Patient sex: M
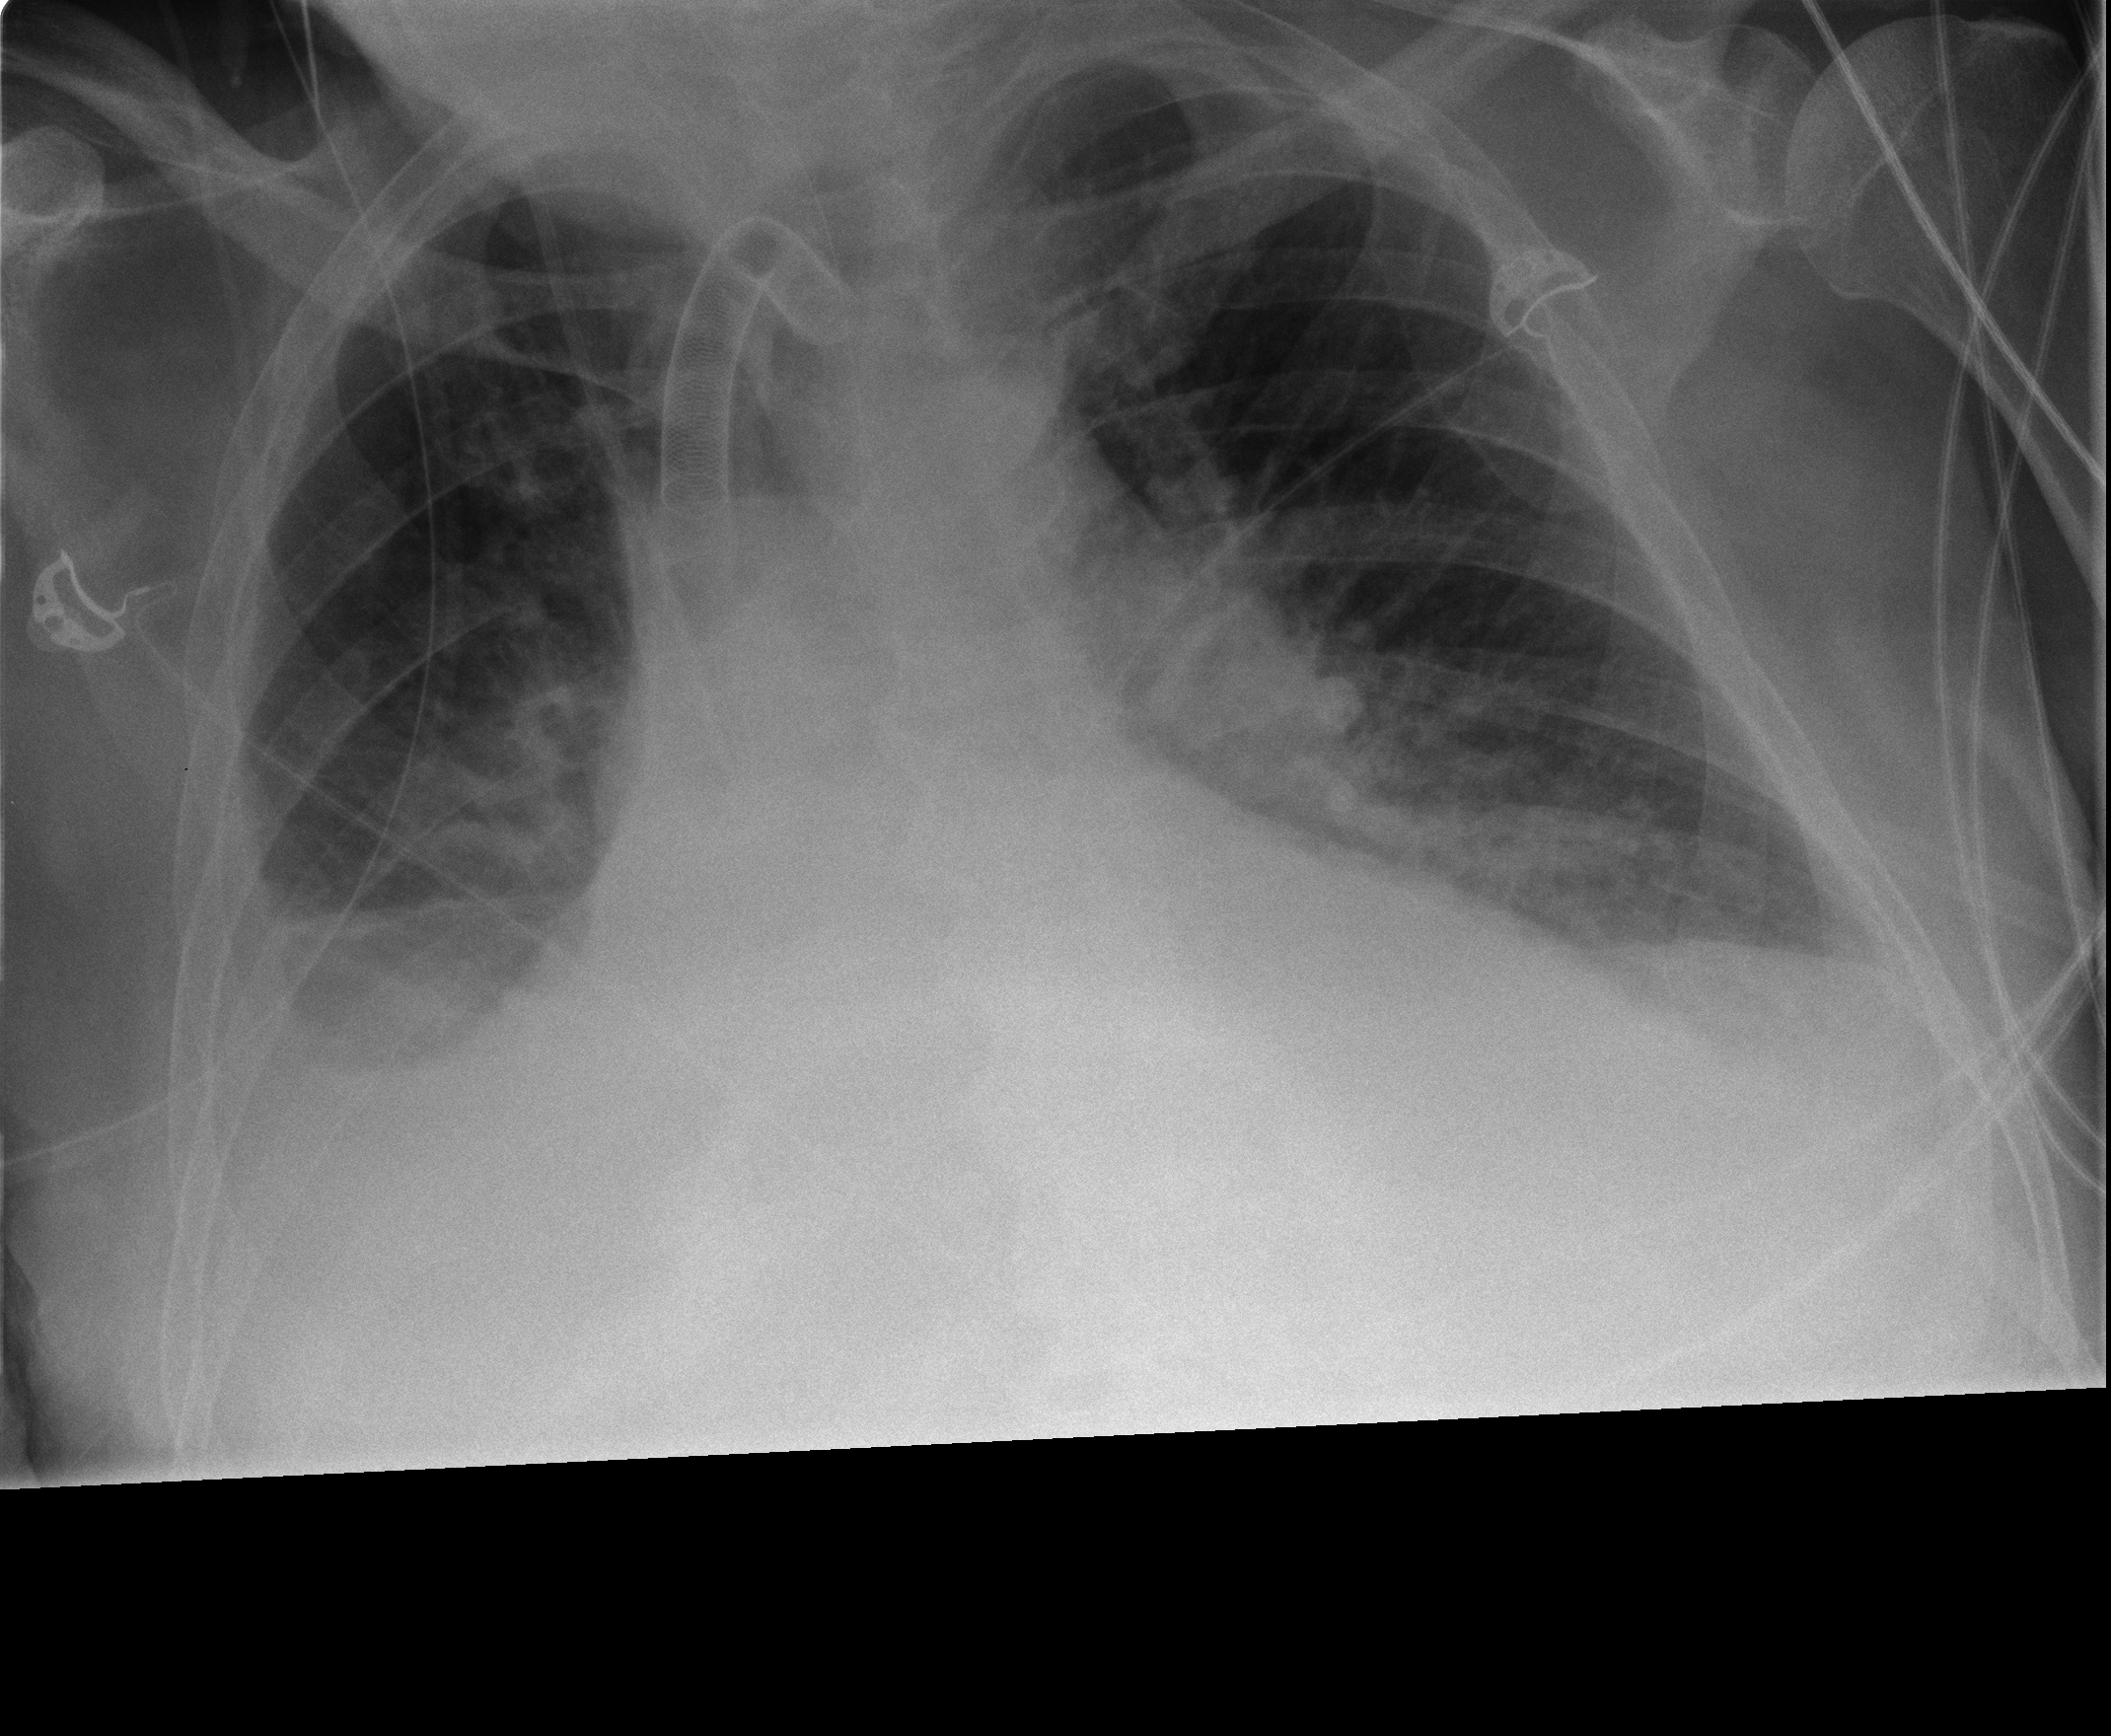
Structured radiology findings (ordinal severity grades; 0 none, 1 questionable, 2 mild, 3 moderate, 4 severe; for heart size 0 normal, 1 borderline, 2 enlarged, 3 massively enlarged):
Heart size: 2
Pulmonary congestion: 0
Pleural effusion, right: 3
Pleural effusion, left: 2
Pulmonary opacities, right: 2
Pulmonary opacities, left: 2
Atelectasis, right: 2
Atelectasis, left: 2